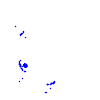
Particle: electron